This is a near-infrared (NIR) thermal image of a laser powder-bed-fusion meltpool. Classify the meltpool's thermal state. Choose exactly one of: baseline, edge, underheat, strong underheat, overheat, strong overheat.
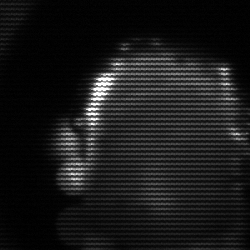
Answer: baseline